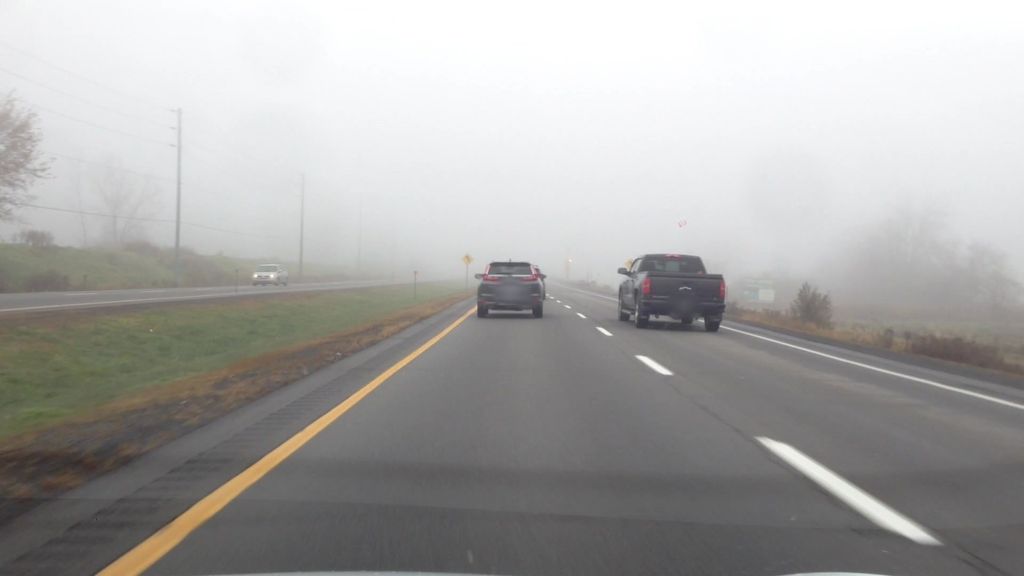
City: ottawa-gatineau